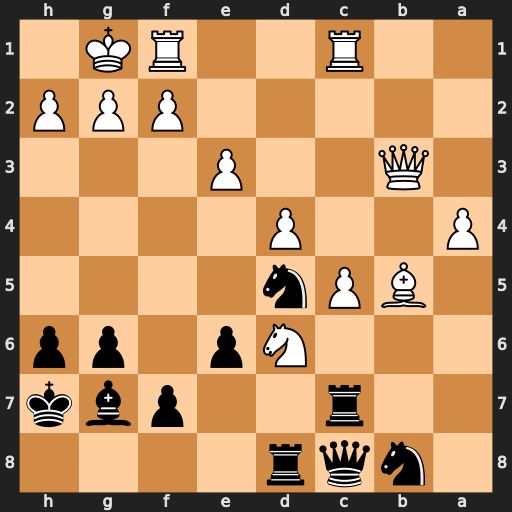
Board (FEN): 1nqr4/2r2pbk/3Np1pp/1BPn4/P2P4/1Q2P3/5PPP/2R2RK1
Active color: b
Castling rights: -
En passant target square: -
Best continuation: Rxd6 cxd6 Rxc1